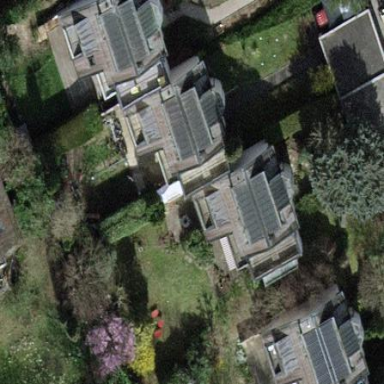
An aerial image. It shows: Terrace building.